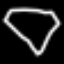
Label: diamond